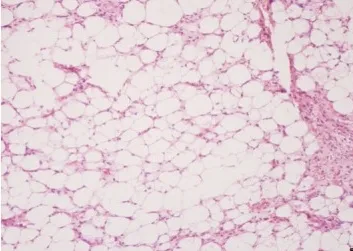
Stromal cells with hyperchromatic nuclei.
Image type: pathology (h&e)